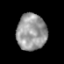
Tissue: prostate
Cell type: T cells
Senescence score: 0.3608
Nuclear area (px): 1064
Mean DAPI intensity: 152.791